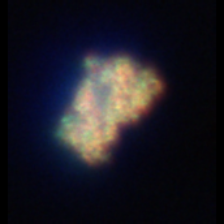
Taxon: Unknown_detritus
Group: Unknown